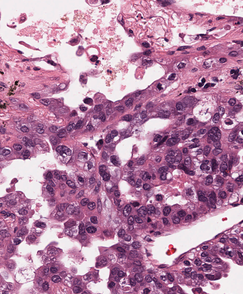
Tumor epithelial tissue: yes
Tumor-associated stroma tissue: yes
Normal tissue: no